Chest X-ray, AP view. Patient: 21 years old, sex F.
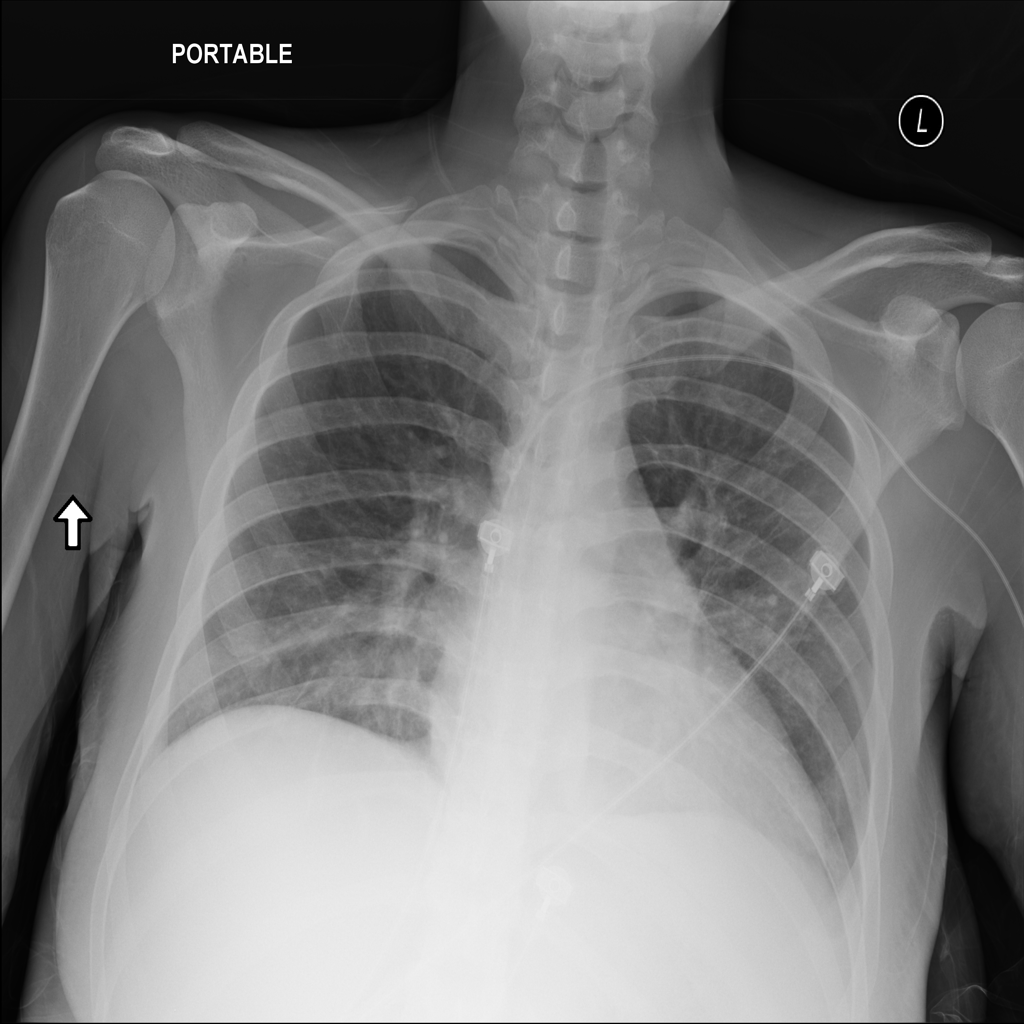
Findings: Cardiomegaly, Effusion, Infiltration